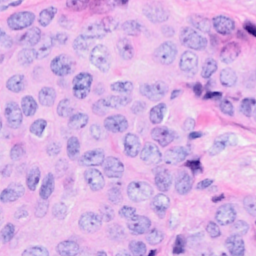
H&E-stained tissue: Breast